Field crop: maize
Growth stage: 1
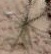
Species: salsola